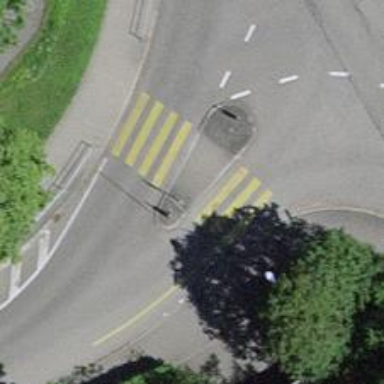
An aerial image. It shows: Uncontrolled zebra crossing with pedestrian island.